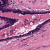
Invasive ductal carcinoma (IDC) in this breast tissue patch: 0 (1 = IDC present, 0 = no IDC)